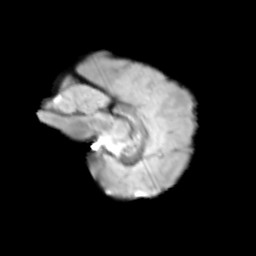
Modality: T2w
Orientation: sagittal
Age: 11
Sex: female
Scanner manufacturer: siemens
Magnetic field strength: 3 T
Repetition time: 3.8 s
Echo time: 0.07 s